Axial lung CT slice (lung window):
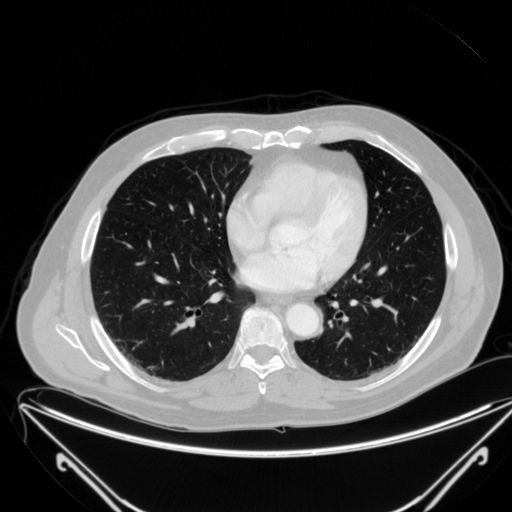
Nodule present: no